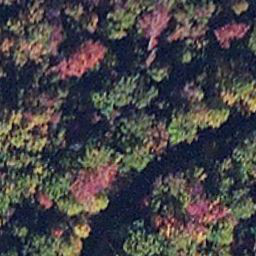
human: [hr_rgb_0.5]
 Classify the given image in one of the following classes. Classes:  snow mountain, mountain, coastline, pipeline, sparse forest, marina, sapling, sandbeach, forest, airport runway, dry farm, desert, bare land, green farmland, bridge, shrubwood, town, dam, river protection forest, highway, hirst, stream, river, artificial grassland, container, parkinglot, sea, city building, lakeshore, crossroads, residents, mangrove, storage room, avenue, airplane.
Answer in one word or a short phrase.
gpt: mangrove